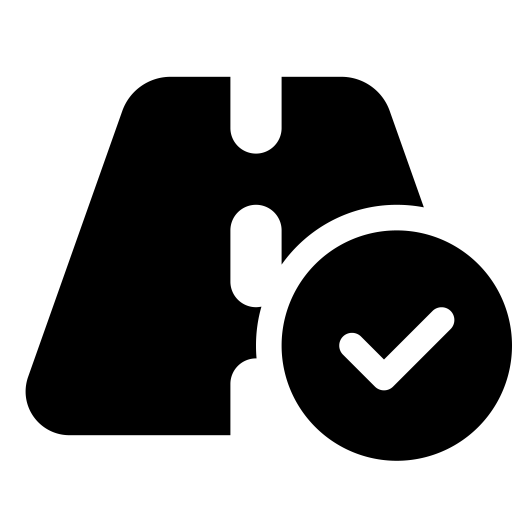
Tags: icon, FontAwesome, fa-icon, solid, road, circle, check